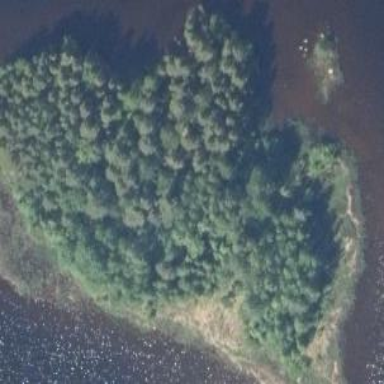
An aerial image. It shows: Island covered in forest.